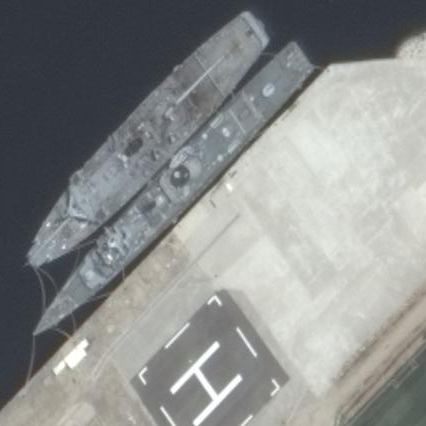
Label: cruiser